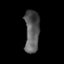
Tissue: lung
Cell type: Myeloid cells
Senescence score: 0.2133
Nuclear area (px): 610
Mean DAPI intensity: 88.613